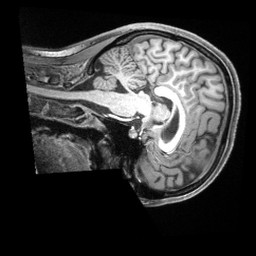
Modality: T1w
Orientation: sagittal
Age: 26
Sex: female
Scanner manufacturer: siemens
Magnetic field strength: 3 T
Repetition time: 2.4 s
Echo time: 0.00226 s